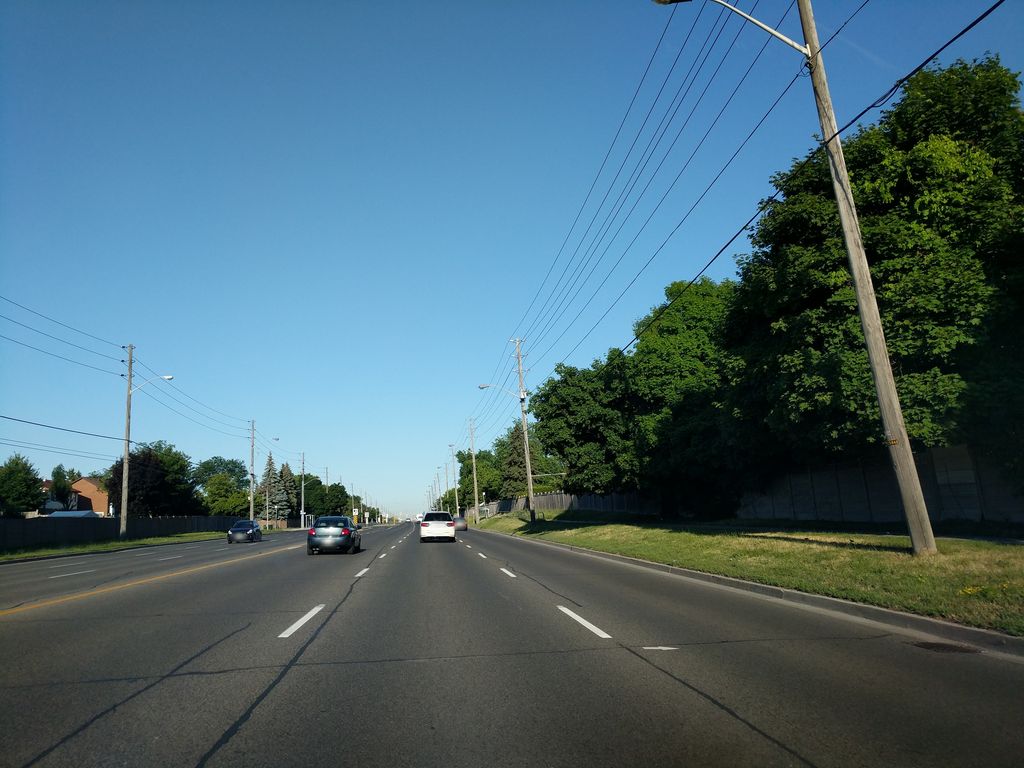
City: toronto